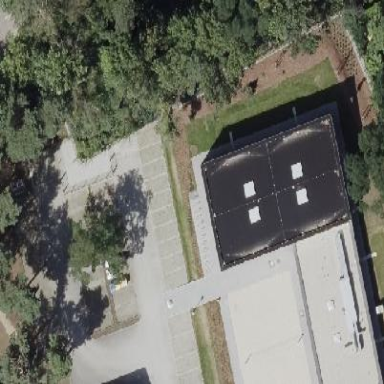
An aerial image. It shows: Sports hall building.